Interaction volume radius: 10 \u00c5
Interaction volume height: 30 \u00c5
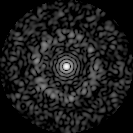
Disorder parameter: 0.8332